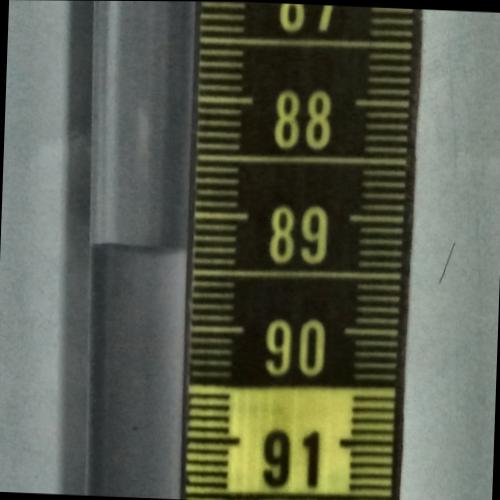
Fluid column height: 89.3 cm